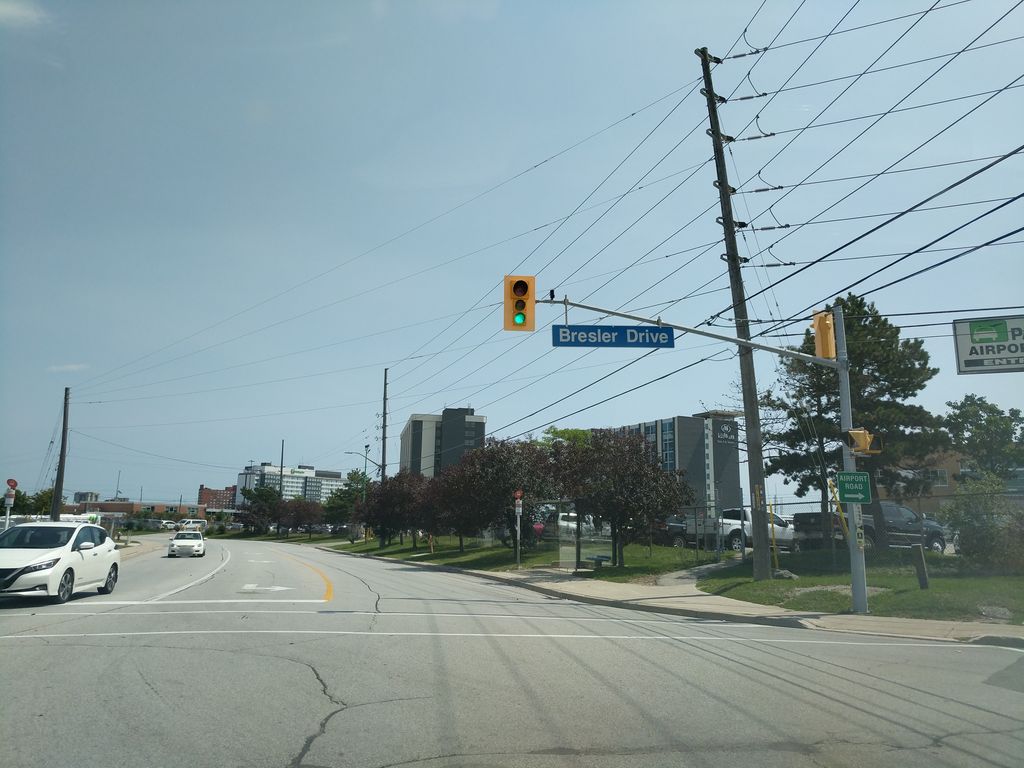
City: toronto